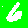
Digit: 6